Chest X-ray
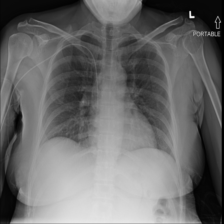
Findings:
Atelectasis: negative
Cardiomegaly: negative
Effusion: negative
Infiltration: negative
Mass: negative
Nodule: negative
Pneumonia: negative
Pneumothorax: negative
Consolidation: negative
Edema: negative
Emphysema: negative
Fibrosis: negative
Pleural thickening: negative
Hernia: negative